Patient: sex M, age 62
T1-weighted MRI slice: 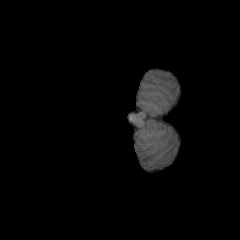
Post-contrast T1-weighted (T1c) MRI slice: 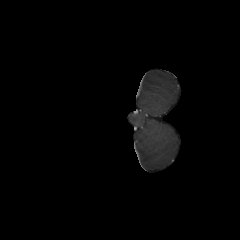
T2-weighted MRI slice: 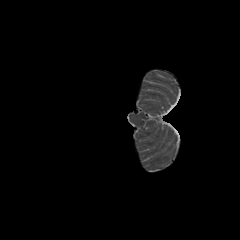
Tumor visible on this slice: no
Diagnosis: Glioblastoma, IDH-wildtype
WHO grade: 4